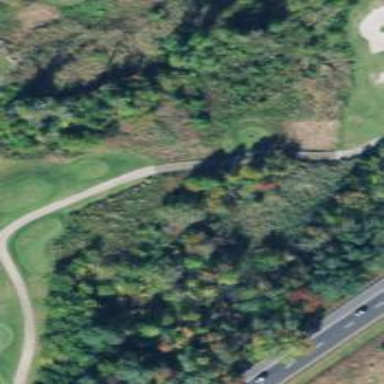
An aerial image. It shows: Service road used as golf cart path.